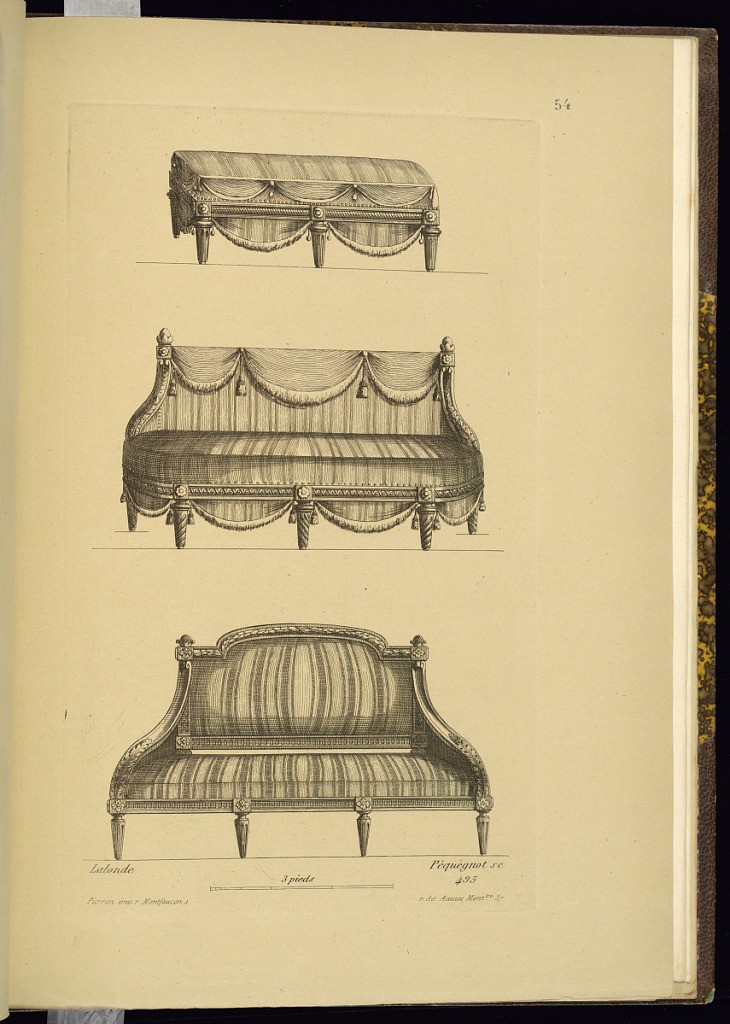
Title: Designs for Two Sofas and a Bench
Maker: Richard de Lalonde, French, active 1780–96
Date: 1849–66
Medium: Etching on paper
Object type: Print
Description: Designs for two upholstered sofas and a bench or large stool with carved frames featuring fluting, scrolling leaves, leaf molding, rosettes, and acorn finials, with draping textiles and tassels. The plate is signed with the printmaker, publisher, and original designer, and numbered.